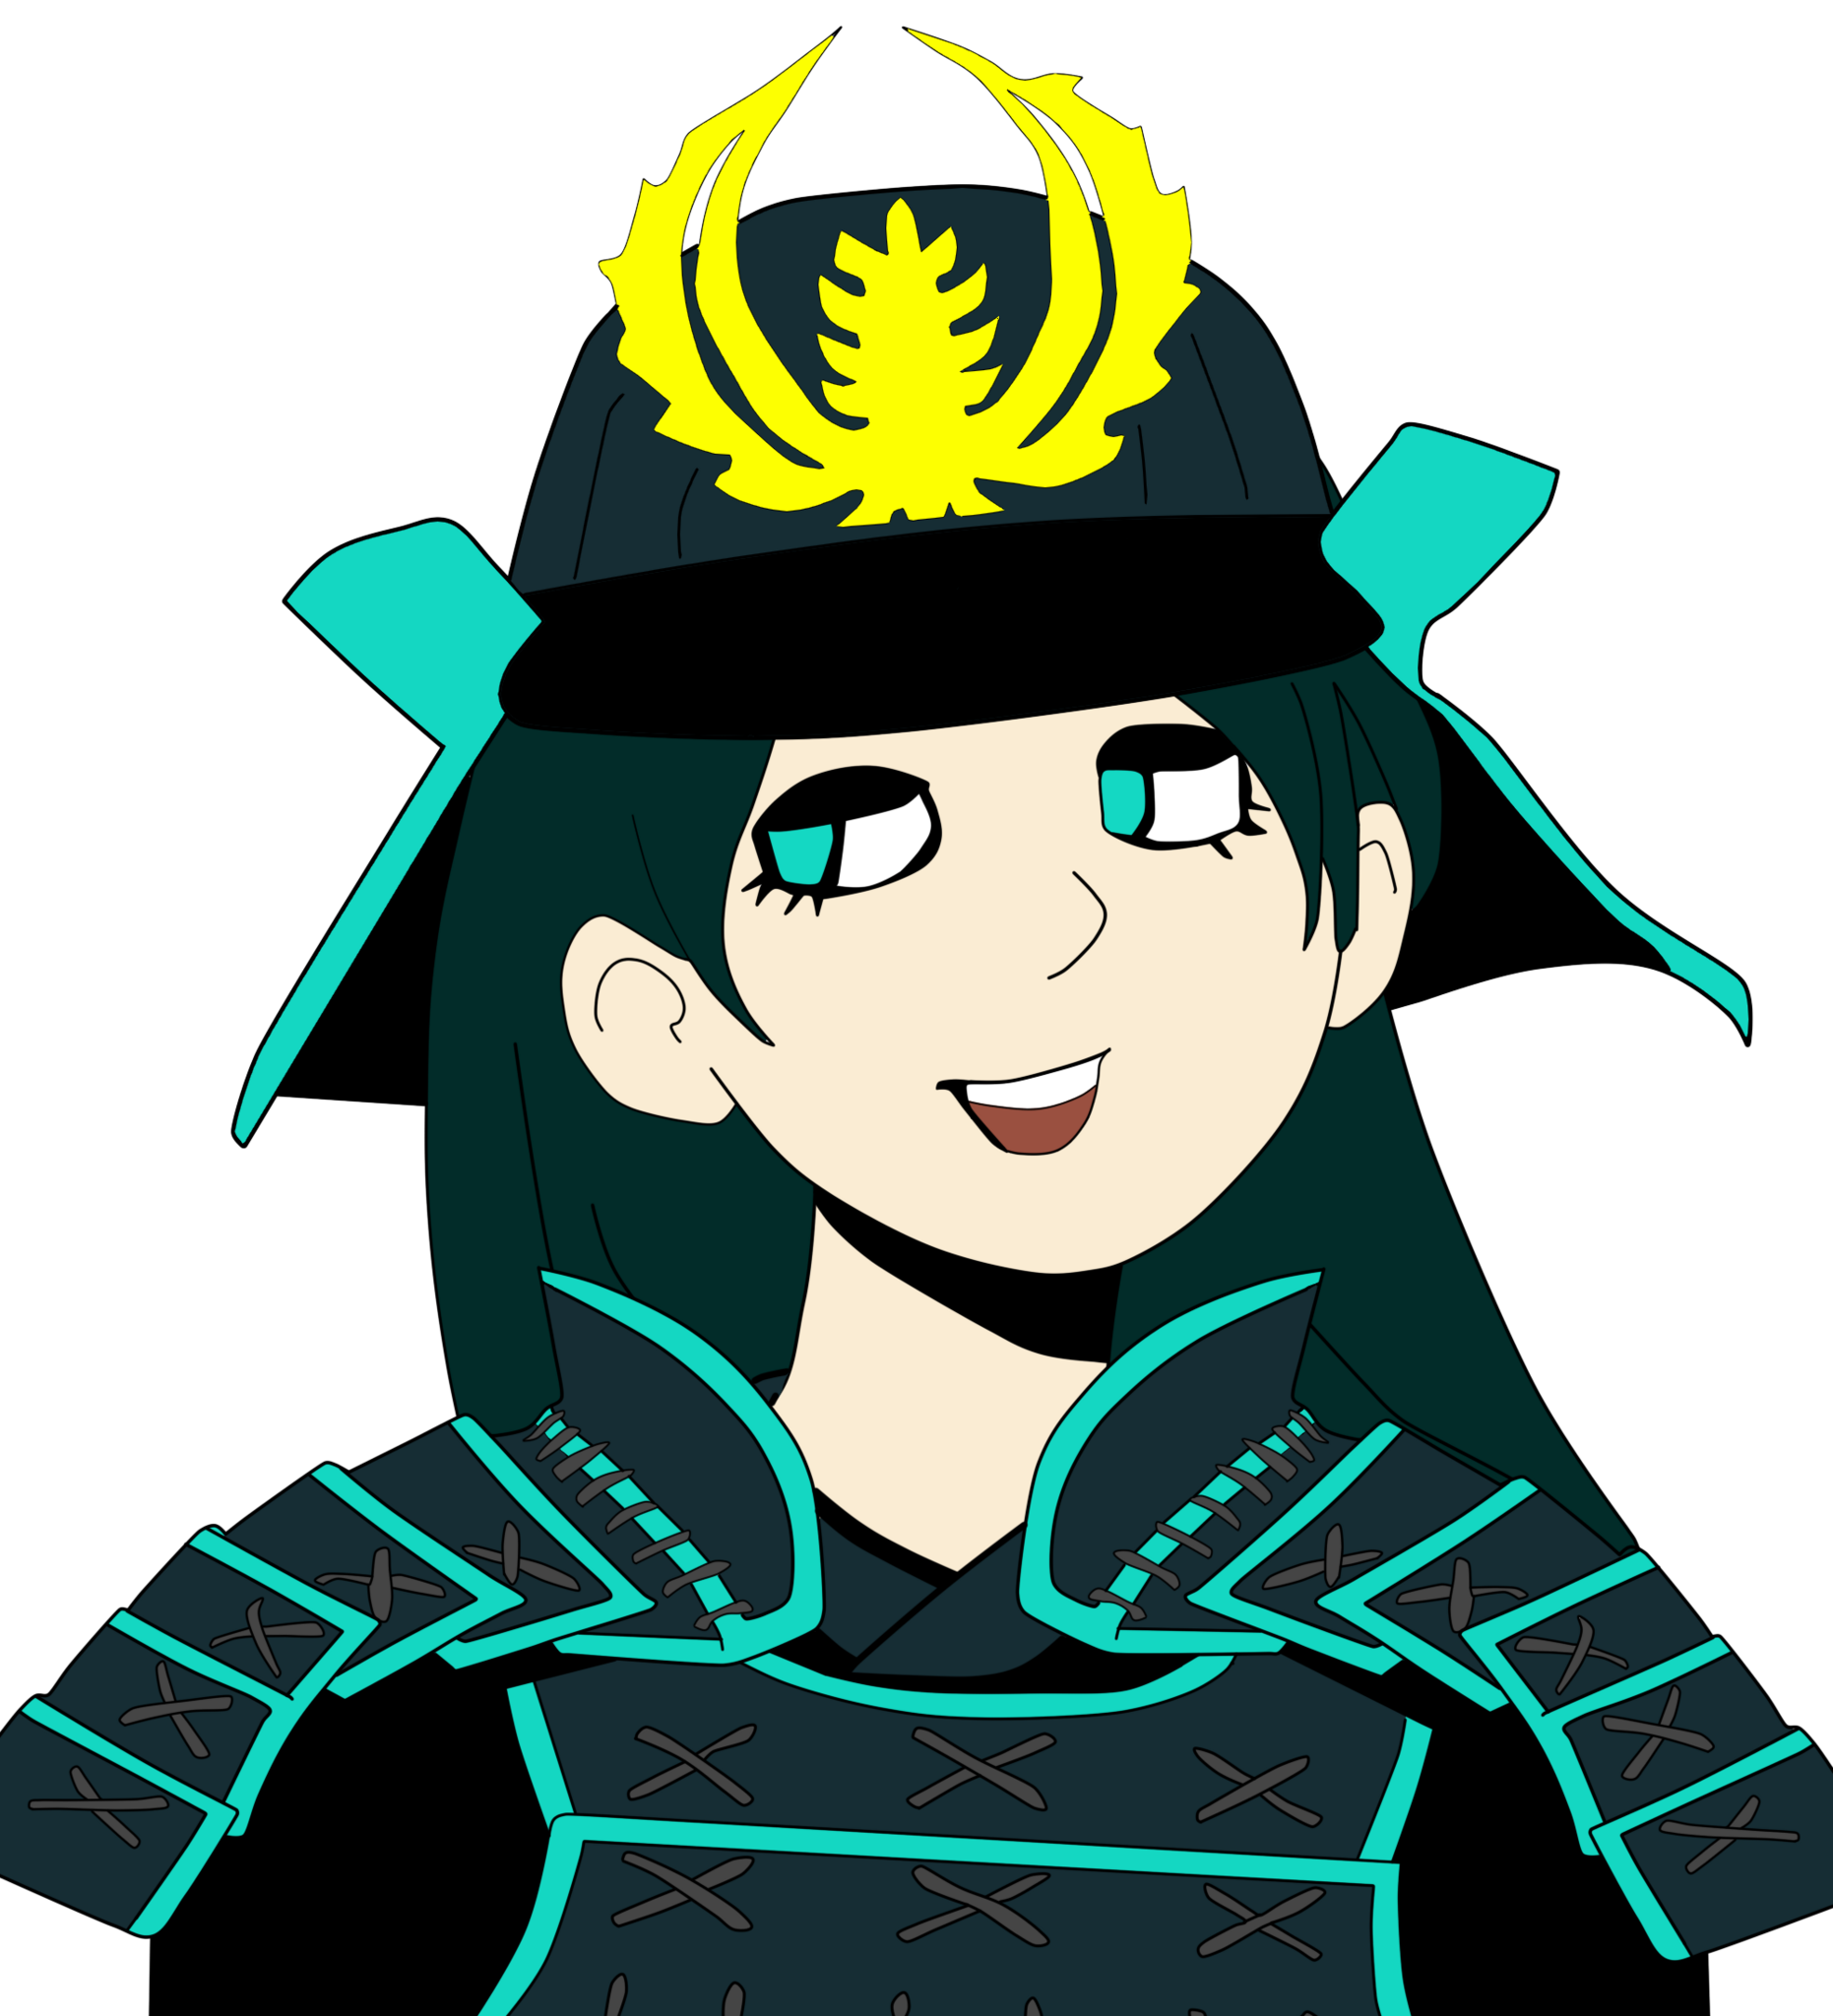
Label: 5_Ashbie_and_Enbie_Girl